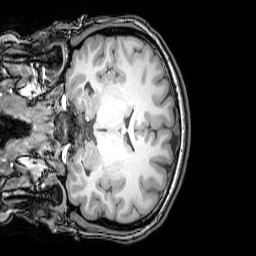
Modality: T1w
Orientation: coronal
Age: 22
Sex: female
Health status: healthy
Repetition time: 0.081 s
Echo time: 0.037 s